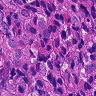
Metastatic tissue present: yes